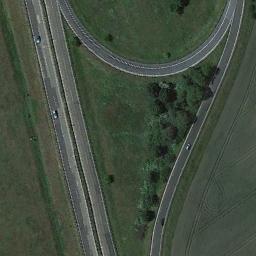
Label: freeway